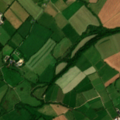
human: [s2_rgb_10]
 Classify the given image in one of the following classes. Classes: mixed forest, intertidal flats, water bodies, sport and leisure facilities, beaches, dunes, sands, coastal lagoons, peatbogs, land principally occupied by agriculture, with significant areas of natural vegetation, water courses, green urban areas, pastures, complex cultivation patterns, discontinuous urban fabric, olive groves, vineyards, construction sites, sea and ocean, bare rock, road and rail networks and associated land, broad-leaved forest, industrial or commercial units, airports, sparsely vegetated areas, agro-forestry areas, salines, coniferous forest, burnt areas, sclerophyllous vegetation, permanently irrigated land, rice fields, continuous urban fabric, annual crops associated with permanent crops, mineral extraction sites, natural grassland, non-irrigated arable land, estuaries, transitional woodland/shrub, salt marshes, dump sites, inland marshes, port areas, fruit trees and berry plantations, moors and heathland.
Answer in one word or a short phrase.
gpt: pastures